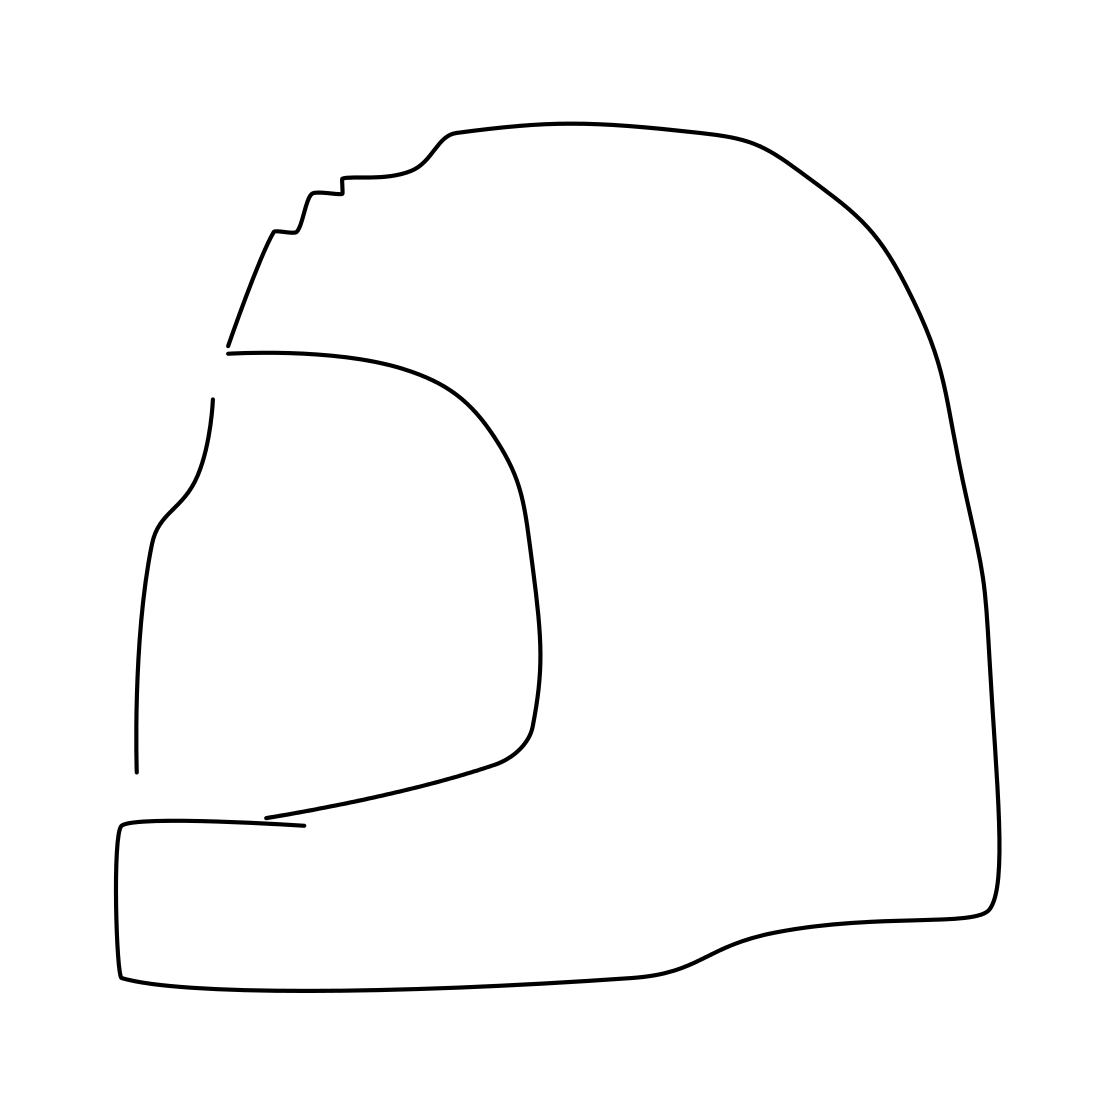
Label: helmet